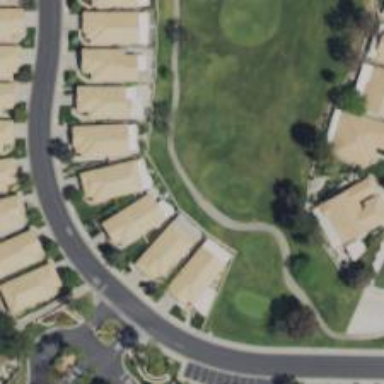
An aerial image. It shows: Service road designated as golf cart path.